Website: lowes
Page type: billing-address
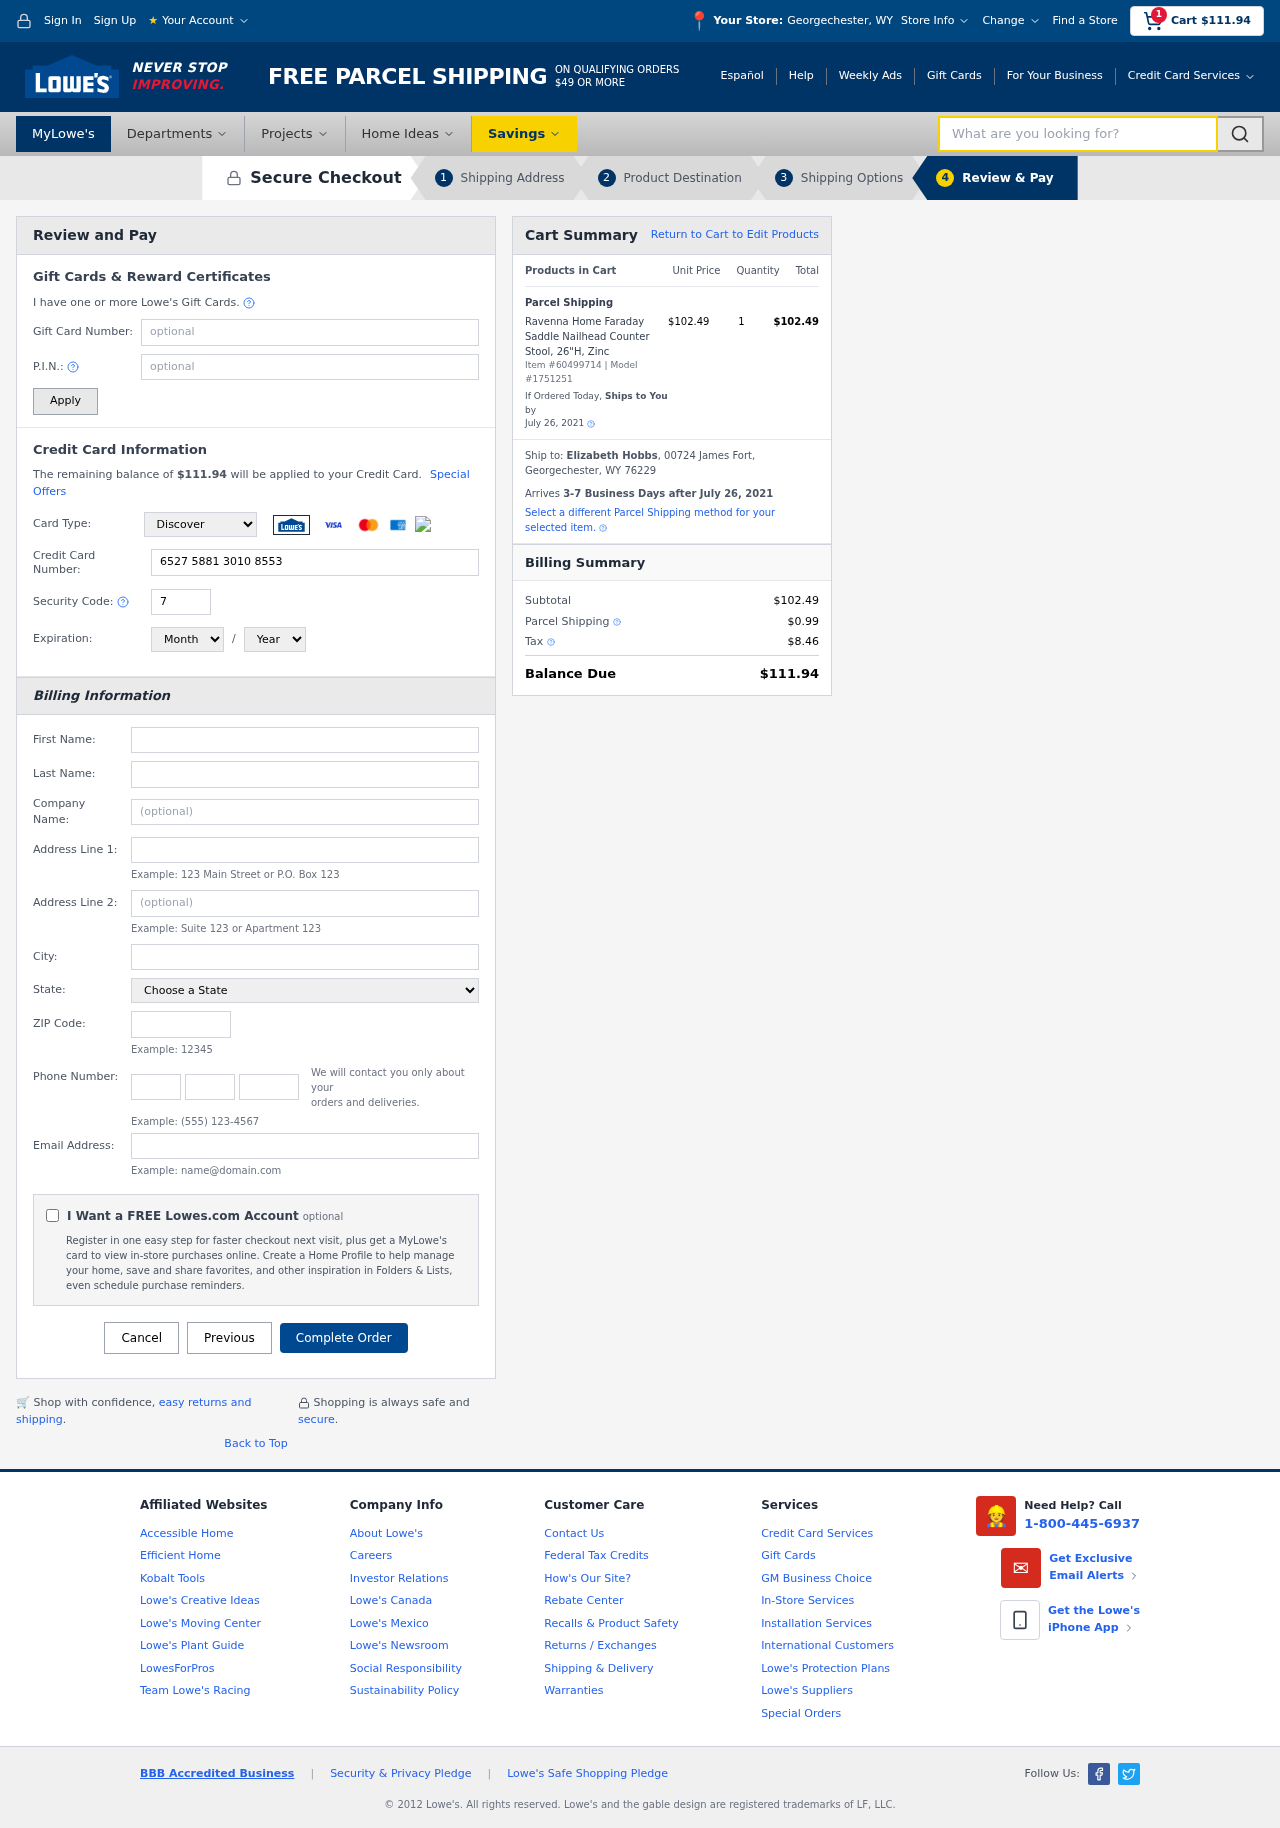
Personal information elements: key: PII_CARD_CVV
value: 754
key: PII_CARD_EXPIRY_MONTH
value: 06
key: PII_CARD_EXPIRY_YEAR
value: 30
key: PII_CARD_NUMBER
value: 6527 5881 3010 8553
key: PII_CARD_TYPE
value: Discover
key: PII_CITY
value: Georgechester
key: PII_CITY_STATE
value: Georgechester, WY
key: PII_EMAIL
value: elizabeth_hobbs@gmail.com
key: PII_FIRSTNAME
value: Elizabeth
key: PII_FULLNAME
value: Elizabeth Hobbs
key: PII_LASTNAME
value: Hobbs
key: PII_PHONE_AREA
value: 283
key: PII_PHONE_PREFIX
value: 618
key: PII_PHONE_SUFFIX
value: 6118
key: PII_POSTCODE
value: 76229
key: PII_STATE
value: Wyoming
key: PII_STREET
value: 00724 James Fort
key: PII_CITY_STATE_ZIP
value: Georgechester, WY 76229
Product elements: key: PRODUCT1_NAME
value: Ravenna Home Faraday Saddle Nailhead Counter Stool, 26"H, Zinc
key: PRODUCT1_PRICE
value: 102.49
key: PRODUCT1_QUANTITY
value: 1
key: PRODUCT_ITEM_NUMBER
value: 60499714
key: PRODUCT_MODEL_NUMBER
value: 1751251
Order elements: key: ORDER_SUBTOTAL
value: $111.94
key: ORDER_TOTAL
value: $111.94
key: ORDER_SHIPPING_DATE
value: July 26, 2021
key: ORDER_SUBTOTAL
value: $102.49
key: ORDER_DELIVERY_DATE
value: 3-7 Business Days after July 26, 2021
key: ORDER_SHIPPING_DATE2
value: July 26, 2021
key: ORDER_SUBTOTAL2
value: $102.49
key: ORDER_SHIPPING_COST
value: $0.99
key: ORDER_TAX
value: $8.46
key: ORDER_TOTAL2
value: $111.94
Search elements: key: HEADER_SEARCH
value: What are you looking for?